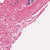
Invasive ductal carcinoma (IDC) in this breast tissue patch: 0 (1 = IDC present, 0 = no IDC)